Question: Can anyone tell me what is the name of the style of this menu? (The menu like Facebook app in Windows Phone - not Slide left menu).
I try to search "Slide Menu" but can't find any examples like this.

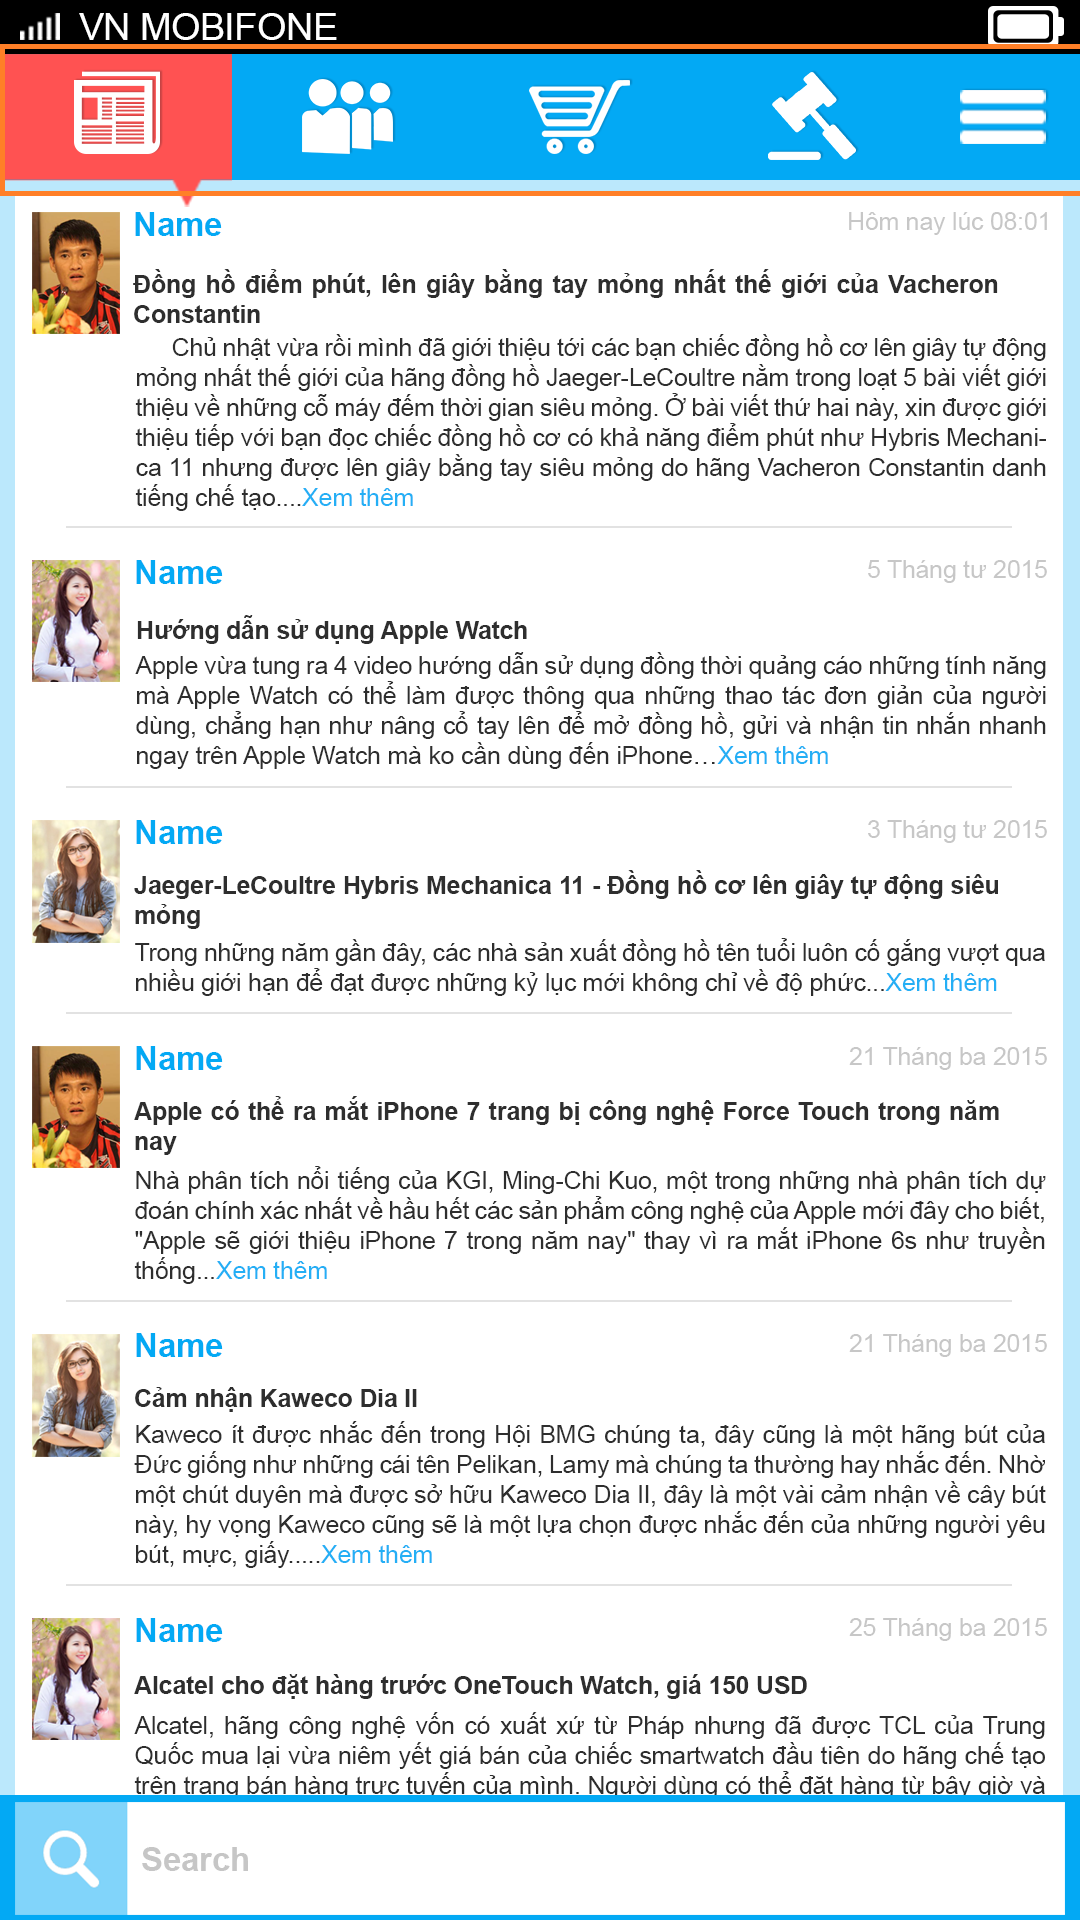
Answer: In Windows Phone this type of control doesn't exist, but you can create it yourself very quickly!
Just add a grid(the container of the sections' icons) and an empty Pivot Control below. In my case I added the pivot and the pivotItems in the code behind, each section was an user control.
If you plan to add pivot and pivotItems in XAML, probably you also need to modify the pivot's header template to make it empty (see here how: <URL>
Then register for the selectionChanged event of the pivot control and modify the appearance of the grid above accordingly to the current selectedItem.
So when the user swipe, selectionChanged is fired, inside the event handler get the selectedItem/selectedIndex and highlight the right icon in the icons' grid.
If something isn't clear feel free to ask, maybe I can provide you also an example